Question: I have a question about using a zend form in a twitter bootstrap modal. This is what I have:
In my Controller:
'''
public function accountAction() {
$form = new Form_CancelAccount();
$this->view->form = $form;
// Some executions and view params for the view, ex:
/*if ($user->getRecurlyId() && NameSpace_Feature_Access_RoleHelper::hasAccess('show_billing')) {
try {
$account = Recurly_Account::get($user->getRecurlyId());
$this->view->token = $account->hosted_login_token;
$this->view->show_billing = true;
} catch (Recurly_NotFoundError $e) {
$this->view->show_billing = false;
}
} else {
$this->view->show_billing = false;
}*/
if ($this->getRequest()->isPost() && $form->isValid($_POST)) {
$data = $form->getValues();
var_dump($data);
} else {
var_dump("it didn't work!");
}
}
'''
My CancelAccount Form:
'''
<?php
class Form_CancelAccount extends NameSpace_Form_Base
{
public function __construct($options = null) {
parent::__construct($options);
$this->setName('cancelaccount');
$element = new Zend_Form_Element_Radio('reason');
$element->addMultiOptions(array(
'It is really bad!' => 'bad',
'No time for it!' => 'notime',
'Other option:' => 'otheroption'
))->setDecorators(array(array('ViewScript', array('viewScript' => 'user/radio.phtml'))));
$this->addElement($element);
$this->addElement('text', 'otheroption', array(
'attribs' => array(
'class' => 'input-block-level otheroption',
'size' => 30,
'placeholder' => 'Other option'
),
'decorators' => $this->elementDecoratorsNoTag
));
}
}
'''
In my View:
'''
// Some data sent from the controller
<h4>Delete account</h4>
<p>Deleting of your account implies your account and the related data will be deleted. Please note that this is not reversible.</p>
<button type="button" data-target="#cancelModal" data-toggle="modal" class="btn btn-primary">Delete account</button>
<div class="modal hide fade" id="cancelModal">
<div class="modal-header">
<button type="button" class="close" data-dismiss="modal" aria-hidden="true">x</button>
<h3>Modal header</h3>
</div>
<div class="modal-body">
<?php echo $this->form; ?>
</div>
<div class="modal-footer">
<input type="submit" class="btn btn-default" value="OK" form="cancelaccount">
<a id="cancel" class="btn btn-default close" data-dismiss="modal">Cancel</a>
</div>
'''
But I always get the output ''it didn't work!'' from the var_dump when the form isn't valid ... . What's the best way to do this? And how does it comes it's always not valid?
When I leave out the '"&& $form->isValid($_POST)"' in my if statement I come in the statement, but my var_dump shows this:
> array (size=2)
'reason' => null
'otheroption' => null
My response:

The problem is that my radiobuttons aren't valid ... How can I fix this?
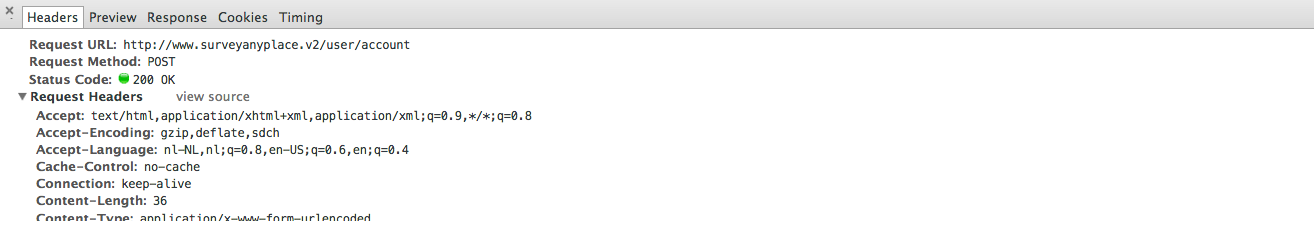
Answer: The problem where my radiobuttons. Change the radiobuttons in my form to:
'''
$this->addElement('radio', 'reason', array(
'label'=>'Reason:',
'multiOptions'=>array(
'bad' => 'It is really bad!',
'notime' => 'No time for it!',
'otheroption' => 'Other option:'
),
));
'''
Now it works!